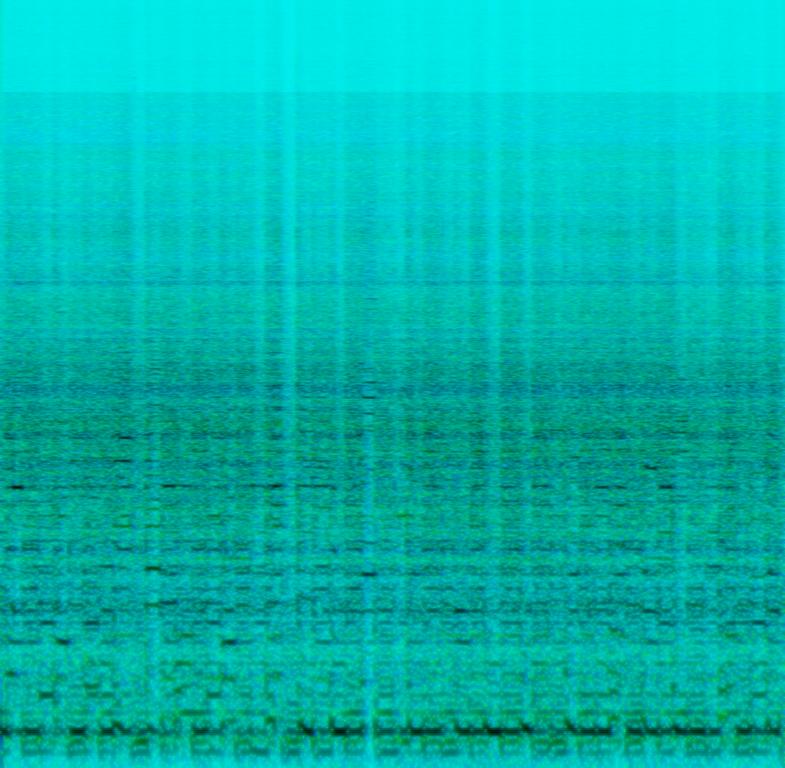
A distorted and arpeggiated e-guitar sequence is repeating the same phrase while a female voice is streaming with an effect on her voice. She sounds aggressive and frustrated. This song may be playing in an aggressive, fast paced action-movie chasing scene.